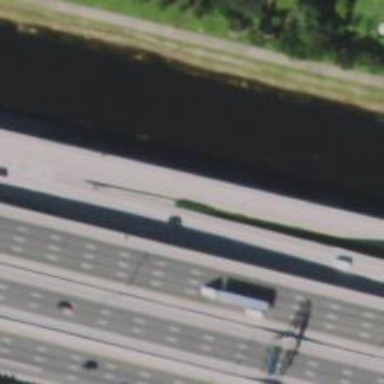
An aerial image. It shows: Primary link highway with asphalt surface.